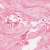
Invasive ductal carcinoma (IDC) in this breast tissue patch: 0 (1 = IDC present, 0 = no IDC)